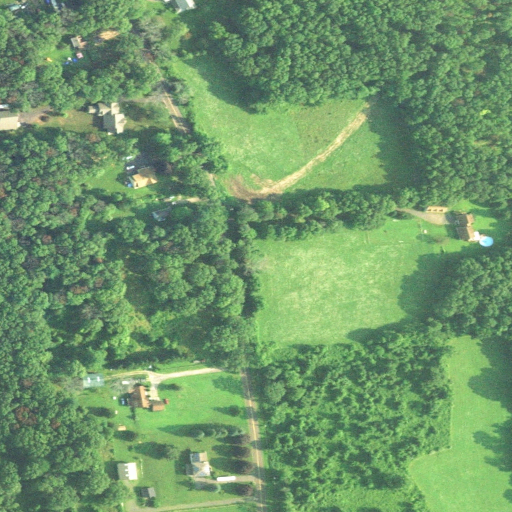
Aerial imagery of mountain in Connecticut named Chestnut Hill containing deciduous forest, mixed forest, pasture, open development, low intensity development, and shrub